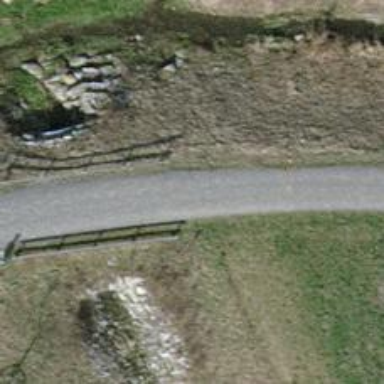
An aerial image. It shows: Track road on bridge with pebblestone surface of grade 1 quality.